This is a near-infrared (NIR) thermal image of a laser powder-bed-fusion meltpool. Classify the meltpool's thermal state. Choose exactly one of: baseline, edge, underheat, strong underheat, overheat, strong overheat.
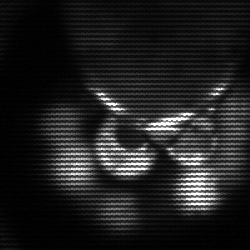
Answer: baseline